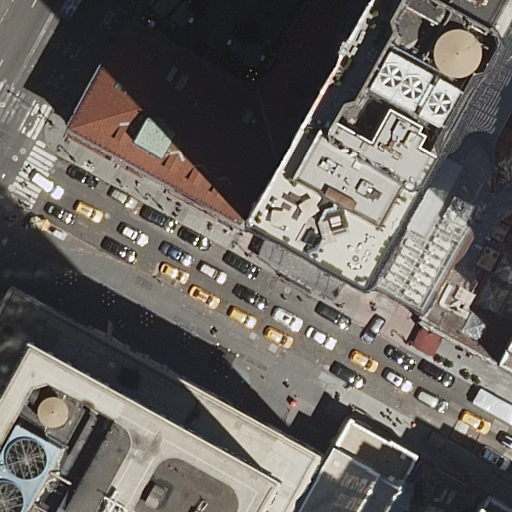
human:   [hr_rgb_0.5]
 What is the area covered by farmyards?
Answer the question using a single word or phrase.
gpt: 0m2

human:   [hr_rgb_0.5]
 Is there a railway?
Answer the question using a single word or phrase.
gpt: no

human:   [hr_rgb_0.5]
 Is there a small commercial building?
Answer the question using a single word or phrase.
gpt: yes

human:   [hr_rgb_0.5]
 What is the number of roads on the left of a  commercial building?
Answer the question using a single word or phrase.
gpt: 2

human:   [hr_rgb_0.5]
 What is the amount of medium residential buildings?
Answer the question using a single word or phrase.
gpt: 2

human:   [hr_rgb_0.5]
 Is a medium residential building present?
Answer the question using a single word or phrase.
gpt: yes

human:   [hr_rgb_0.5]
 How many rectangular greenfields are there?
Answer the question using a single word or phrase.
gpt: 0

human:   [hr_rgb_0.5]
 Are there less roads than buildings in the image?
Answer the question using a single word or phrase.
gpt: yes

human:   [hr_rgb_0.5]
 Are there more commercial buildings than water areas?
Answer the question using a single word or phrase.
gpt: yes

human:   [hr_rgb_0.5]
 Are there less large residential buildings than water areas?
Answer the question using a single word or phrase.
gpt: no

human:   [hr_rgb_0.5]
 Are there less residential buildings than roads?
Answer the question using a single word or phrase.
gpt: no

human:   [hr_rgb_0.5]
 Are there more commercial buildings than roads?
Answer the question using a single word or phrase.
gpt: yes

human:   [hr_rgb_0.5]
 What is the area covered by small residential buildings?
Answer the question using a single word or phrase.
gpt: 0m2

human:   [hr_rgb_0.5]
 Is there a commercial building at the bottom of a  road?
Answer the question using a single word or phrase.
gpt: yes

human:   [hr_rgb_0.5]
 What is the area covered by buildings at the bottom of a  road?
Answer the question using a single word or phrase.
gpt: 1058m2

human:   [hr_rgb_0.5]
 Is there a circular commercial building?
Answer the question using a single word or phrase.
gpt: no

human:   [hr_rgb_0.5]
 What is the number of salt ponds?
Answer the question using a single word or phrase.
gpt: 0

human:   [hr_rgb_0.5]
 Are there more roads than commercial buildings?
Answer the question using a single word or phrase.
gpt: no

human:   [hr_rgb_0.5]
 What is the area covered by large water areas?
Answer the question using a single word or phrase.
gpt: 0m2

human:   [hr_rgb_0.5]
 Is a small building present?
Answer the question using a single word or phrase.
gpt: yes

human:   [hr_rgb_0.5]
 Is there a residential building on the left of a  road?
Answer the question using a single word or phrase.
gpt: no

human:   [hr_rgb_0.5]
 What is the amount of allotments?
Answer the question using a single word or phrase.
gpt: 0

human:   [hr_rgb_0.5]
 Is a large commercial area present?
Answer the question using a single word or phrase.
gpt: no

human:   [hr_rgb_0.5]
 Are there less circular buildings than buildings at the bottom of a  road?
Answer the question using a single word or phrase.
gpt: yes

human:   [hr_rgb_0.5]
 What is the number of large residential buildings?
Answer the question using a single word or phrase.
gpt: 0

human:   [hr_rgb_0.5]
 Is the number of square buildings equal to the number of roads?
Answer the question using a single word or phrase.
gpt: no

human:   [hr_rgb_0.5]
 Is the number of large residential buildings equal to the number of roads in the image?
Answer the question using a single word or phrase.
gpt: no

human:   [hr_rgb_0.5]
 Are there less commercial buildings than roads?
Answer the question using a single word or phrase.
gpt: no

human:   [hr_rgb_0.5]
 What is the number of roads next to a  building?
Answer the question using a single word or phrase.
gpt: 2

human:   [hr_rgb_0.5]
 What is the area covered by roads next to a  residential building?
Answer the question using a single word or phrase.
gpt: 0m2

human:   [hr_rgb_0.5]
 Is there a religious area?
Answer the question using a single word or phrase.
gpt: no

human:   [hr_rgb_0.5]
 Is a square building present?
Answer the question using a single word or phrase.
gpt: no

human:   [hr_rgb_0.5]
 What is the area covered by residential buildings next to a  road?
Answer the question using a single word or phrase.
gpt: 593m2

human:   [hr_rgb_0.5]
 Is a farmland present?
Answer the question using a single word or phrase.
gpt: no

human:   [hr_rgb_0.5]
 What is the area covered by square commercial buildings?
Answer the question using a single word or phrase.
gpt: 0m2

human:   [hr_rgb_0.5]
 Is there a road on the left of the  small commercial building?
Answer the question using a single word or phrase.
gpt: yes